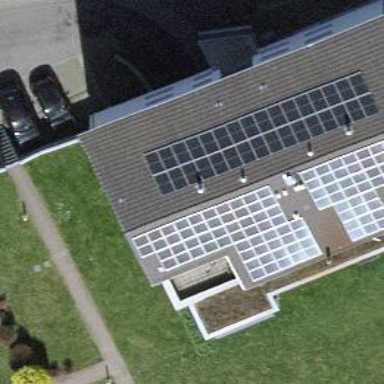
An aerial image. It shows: Solar power generator using photovoltaic panels.